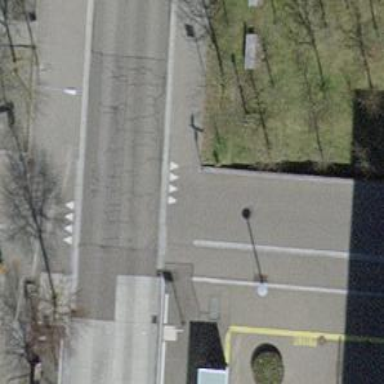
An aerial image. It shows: Unmarked crossing with traffic calming table on the road.